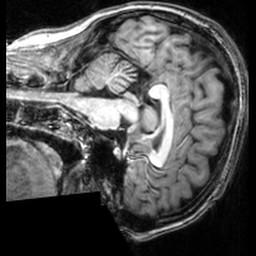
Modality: T1w
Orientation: sagittal
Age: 22
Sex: female
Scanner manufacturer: siemens
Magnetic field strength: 3 T
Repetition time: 2.53 s
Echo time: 0.00339 s